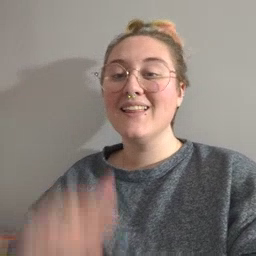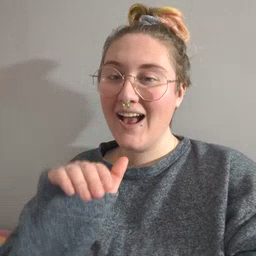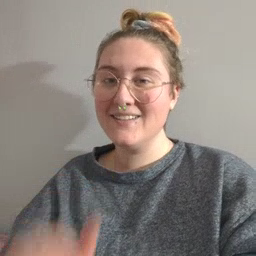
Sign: night